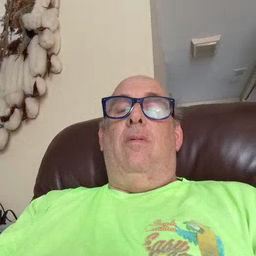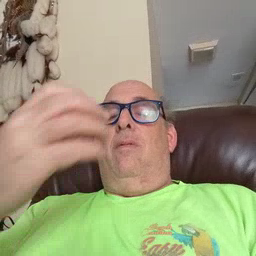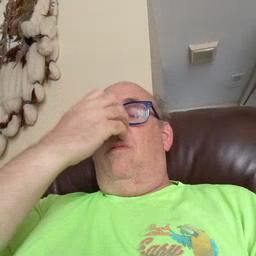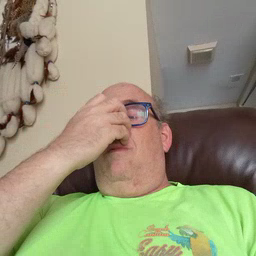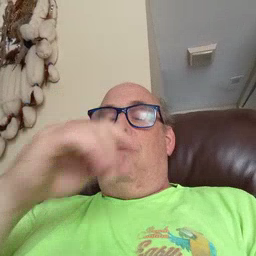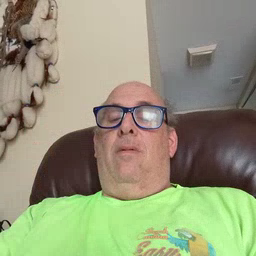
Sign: clown